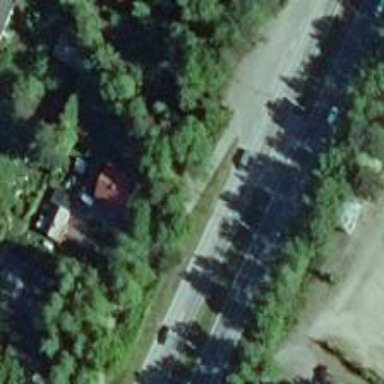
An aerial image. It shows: Asphalt road classified as trunk highway.